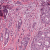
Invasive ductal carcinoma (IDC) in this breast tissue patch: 0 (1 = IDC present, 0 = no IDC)